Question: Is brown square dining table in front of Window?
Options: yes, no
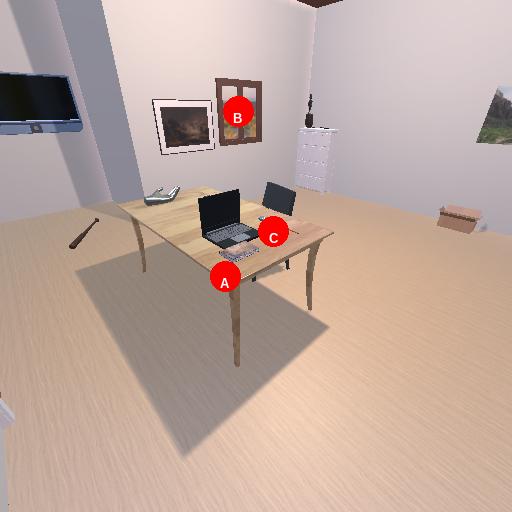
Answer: yes